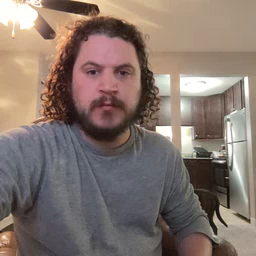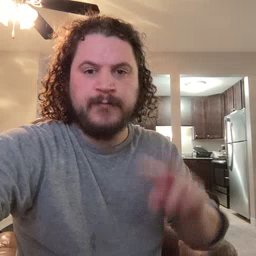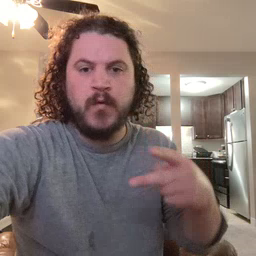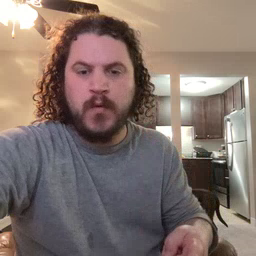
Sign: fall